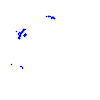
Particle: proton